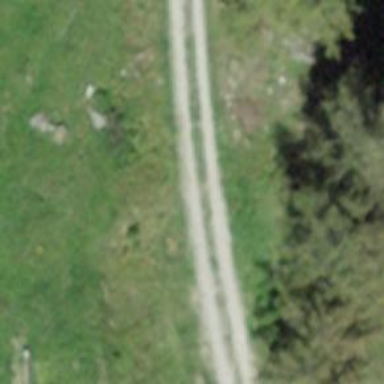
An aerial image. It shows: Track road.